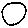
Label: circle